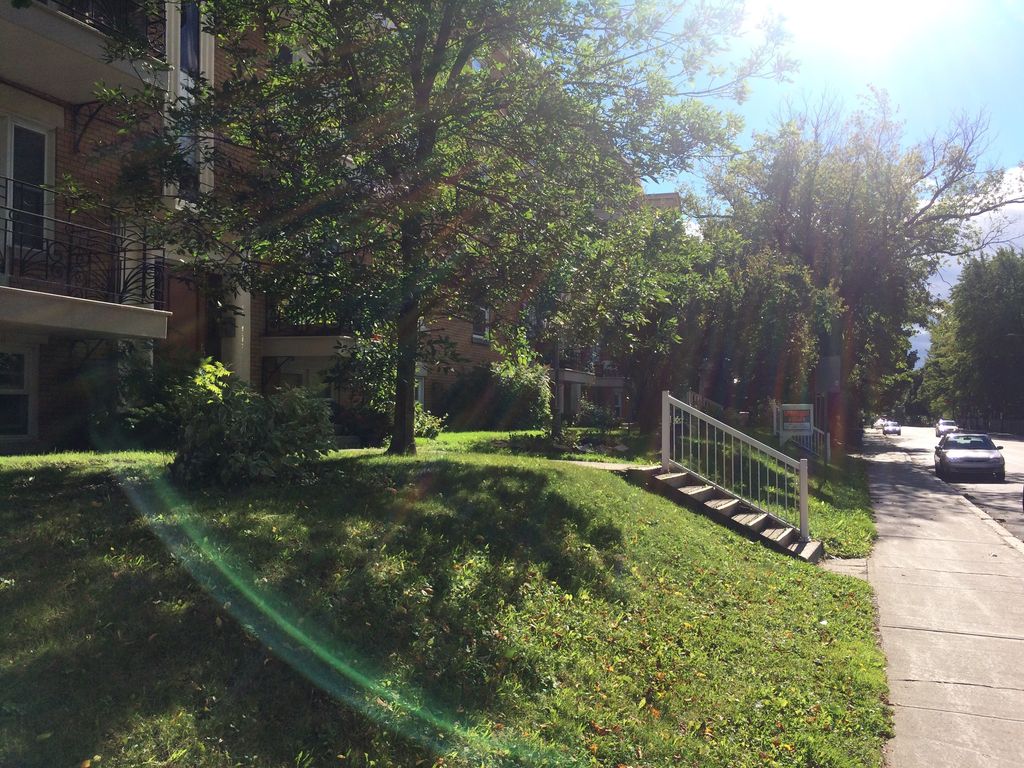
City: quebec_city